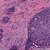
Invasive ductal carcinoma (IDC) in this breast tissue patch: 1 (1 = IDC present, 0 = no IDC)